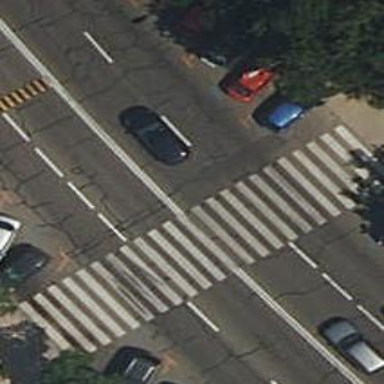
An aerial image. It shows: Uncontrolled crossing on the road.